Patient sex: M
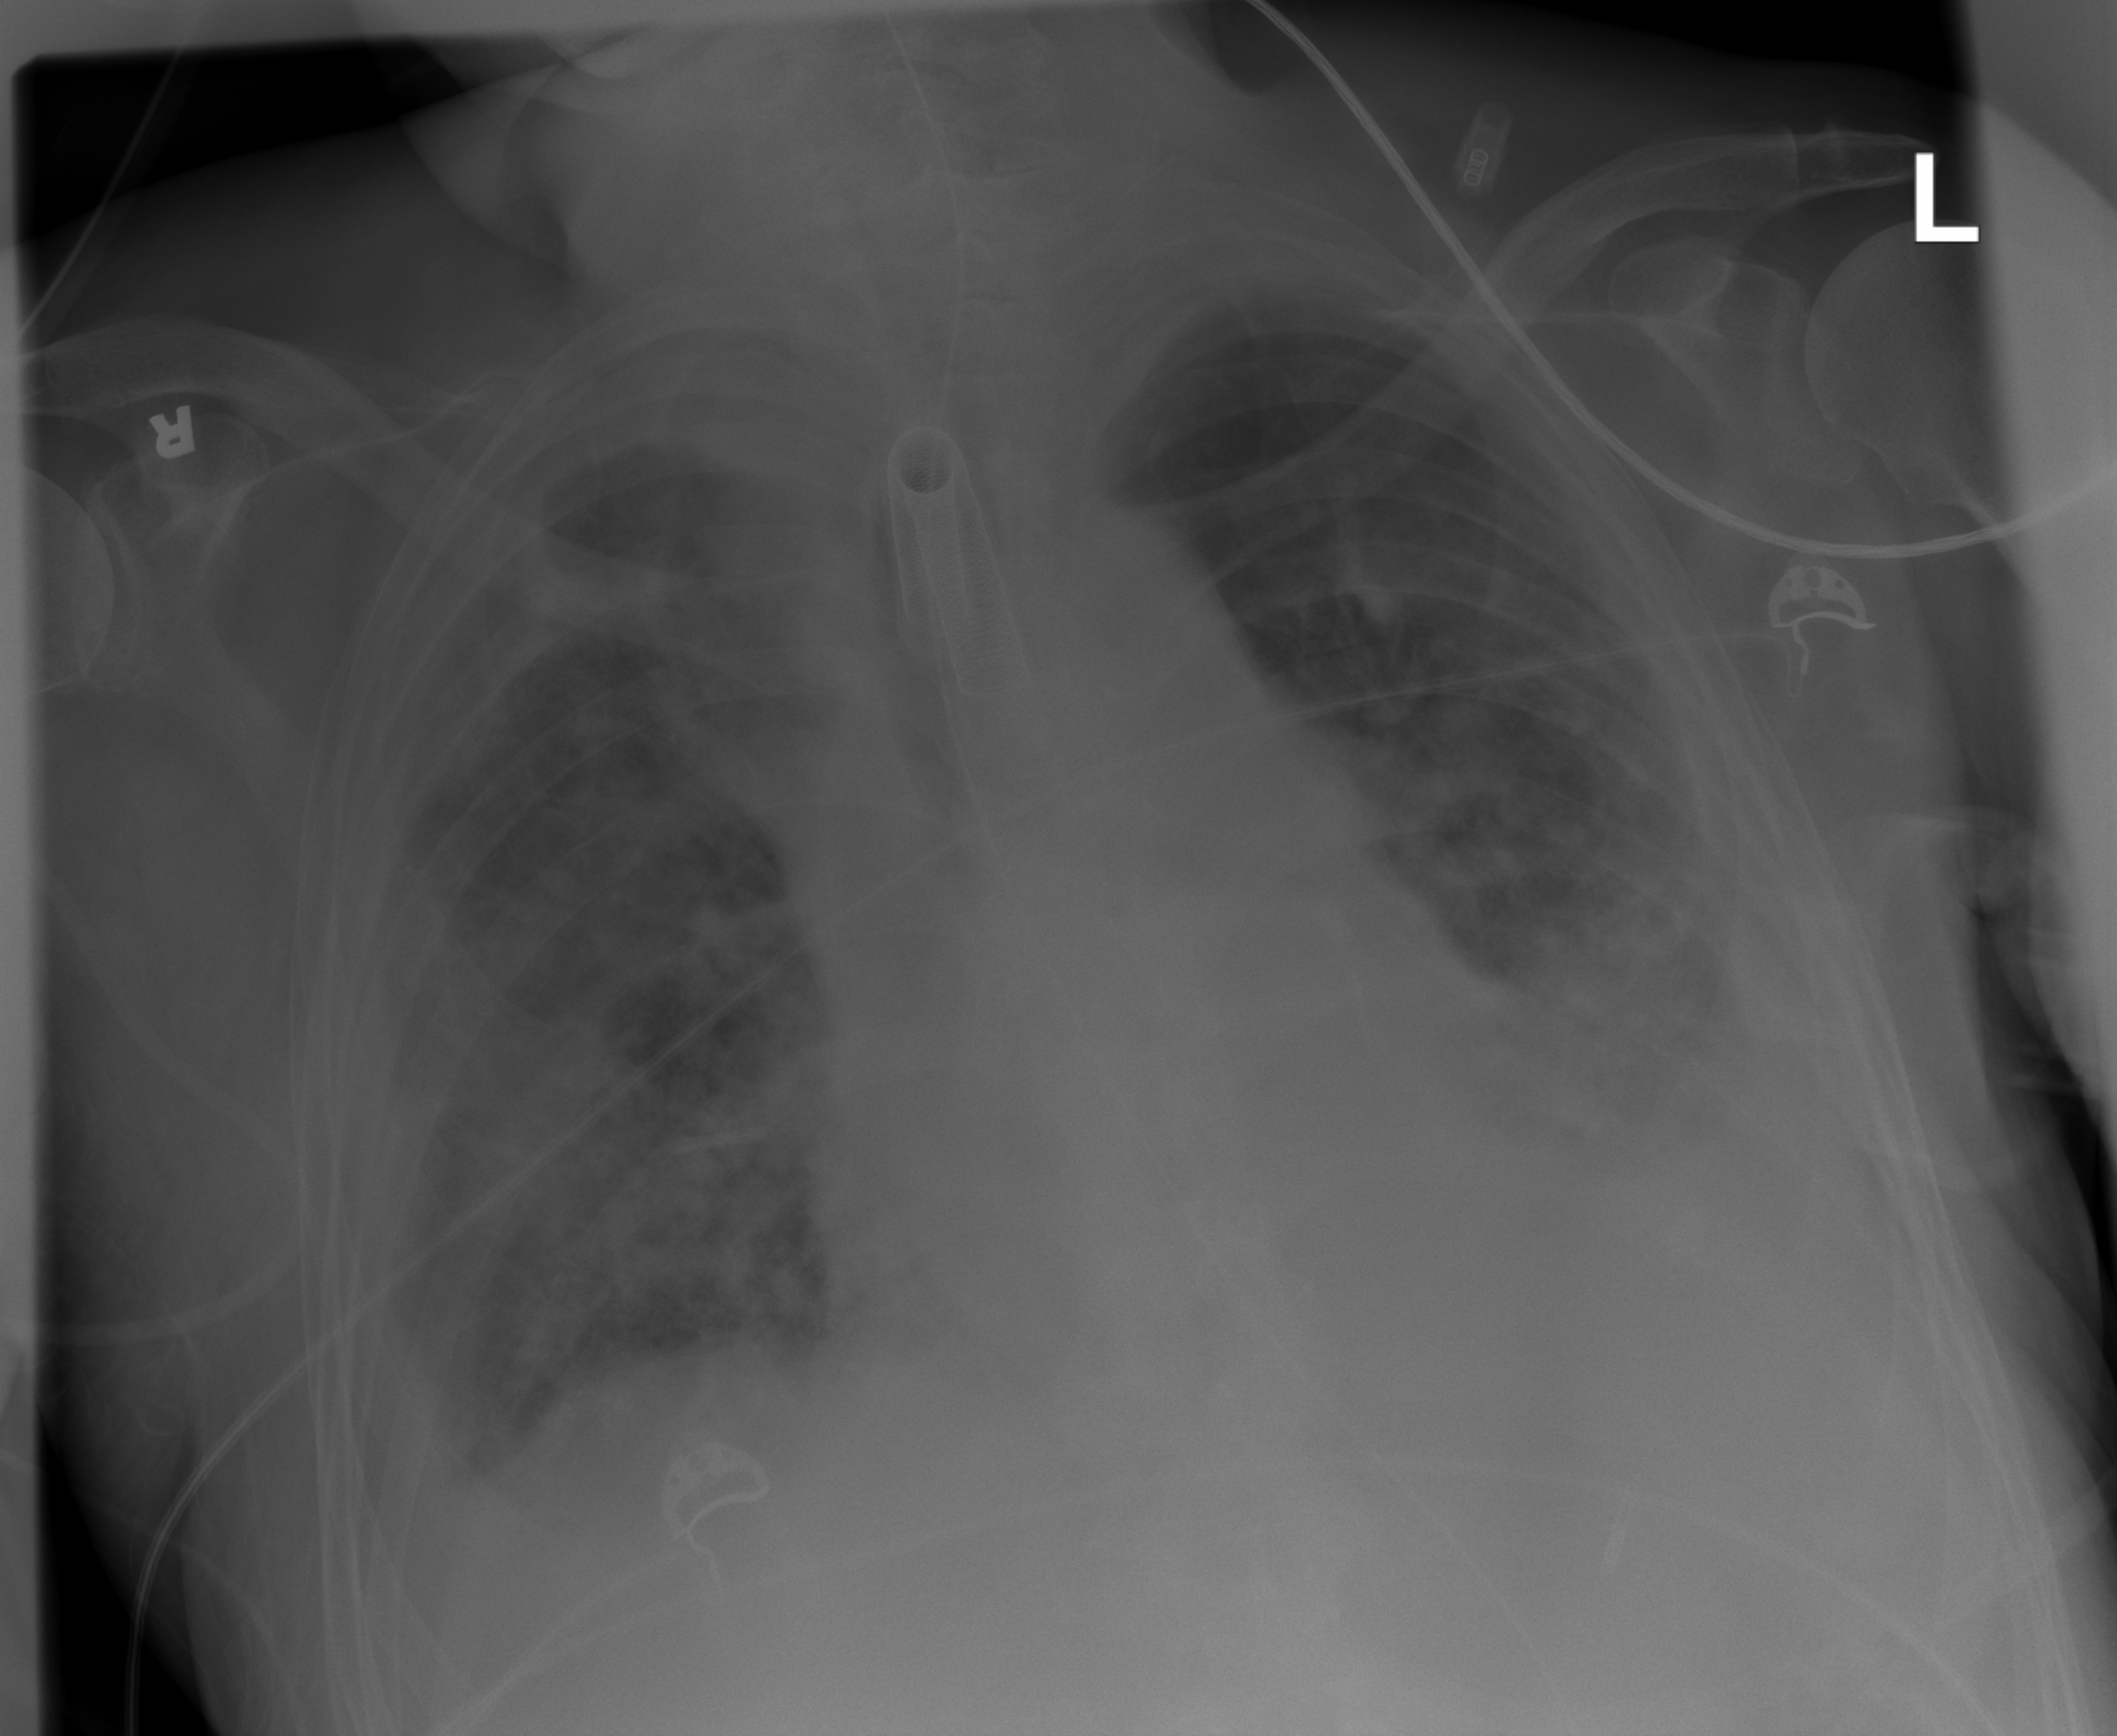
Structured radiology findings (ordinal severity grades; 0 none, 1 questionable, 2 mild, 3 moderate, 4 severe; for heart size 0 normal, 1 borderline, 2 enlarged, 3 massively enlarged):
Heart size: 2
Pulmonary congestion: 2
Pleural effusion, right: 2
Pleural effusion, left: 3
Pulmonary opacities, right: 3
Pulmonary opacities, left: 3
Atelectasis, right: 3
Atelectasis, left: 3